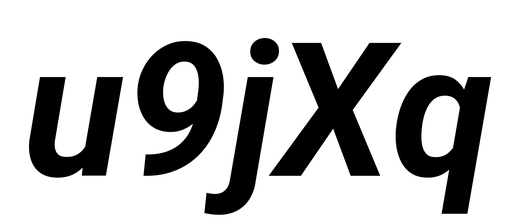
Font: Roboto-Italic_Bold_Italic